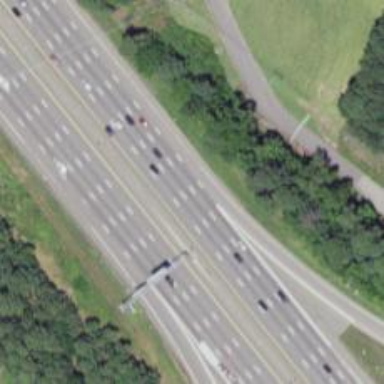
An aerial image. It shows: View of motorway.